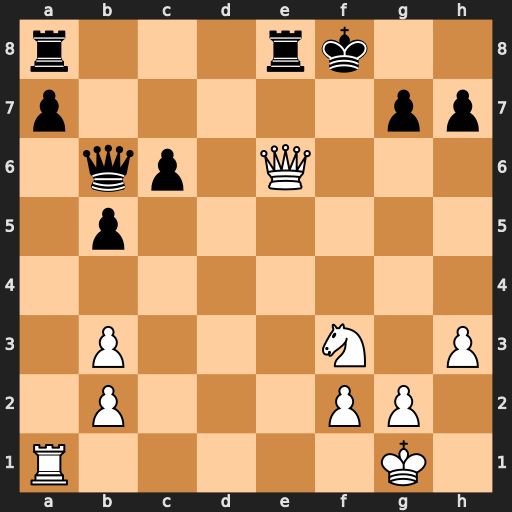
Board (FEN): r3rk2/p5pp/1qp1Q3/1p6/8/1P3N1P/1P3PP1/R5K1
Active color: w
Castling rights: -
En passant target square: -
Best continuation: Qf5+ Kg8 Ng5 Qd4 Qxh7+